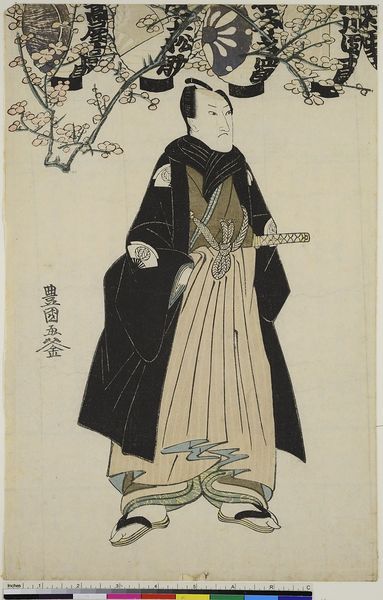
Künstler: Utagawa Toyokuni I
Standort: Hamburg
Institution: Museum für Kunst und Gewerbe Hamburg
Schlagwörter: baum, laterne, strauch, holzschnitt, zweig, druckgraphik, druckgrafik, zeit, schauspieler, farbholzschnitt, schauspielerin, kabuki, edo, reproduktionen, druckerzeugnisse, bäume, sträucher